Interaction volume radius: 10 \u00c5
Interaction volume height: 20 \u00c5
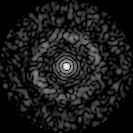
Disorder parameter: 0.8425